Question: I know, Many people have asked about splitting sentence questions. But I got some unknown character in String data (unknown for me, and looks like tab character) and I am trying to use it as delimiter for splitting.
Source Text is : (* try to select the blank spaces portion, may see effect)
I was thinking the that blank space portion may be tab character. but I was wrong. I tried to match with tab but no effect.
Then I opened this string in and set true to . There I found this character. Kindly refer below image.

In above digram, One can clearly see something arrow symbol ("----->") in orange color, which symbol is this? and Its width is not fixed. So how can I split some sentences?
is anybody face this problem?
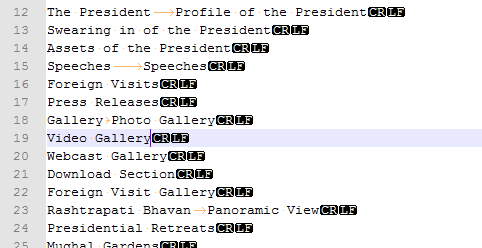
Answer: Unknowingly I got the answer. The spaces or arrow shows in above pics is Html Entity. That is why I was unable to break the sentence. The above shown output came from Tika parser where I tried to hit html url and extract the html page data. Finally break it into sentences.